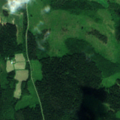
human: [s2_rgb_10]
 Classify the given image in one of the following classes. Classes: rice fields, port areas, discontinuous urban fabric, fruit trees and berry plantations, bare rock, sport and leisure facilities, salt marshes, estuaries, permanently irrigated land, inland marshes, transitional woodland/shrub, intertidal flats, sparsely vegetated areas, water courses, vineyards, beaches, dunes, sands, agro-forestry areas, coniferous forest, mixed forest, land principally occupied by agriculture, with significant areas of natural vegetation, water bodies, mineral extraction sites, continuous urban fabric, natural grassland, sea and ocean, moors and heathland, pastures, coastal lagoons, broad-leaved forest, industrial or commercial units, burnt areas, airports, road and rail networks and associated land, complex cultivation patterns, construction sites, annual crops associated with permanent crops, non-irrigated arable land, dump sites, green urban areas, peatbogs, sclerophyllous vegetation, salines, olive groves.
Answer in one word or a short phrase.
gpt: land principally occupied by agriculture, with significant areas of natural vegetation, coniferous forest, mixed forest, transitional woodland/shrub